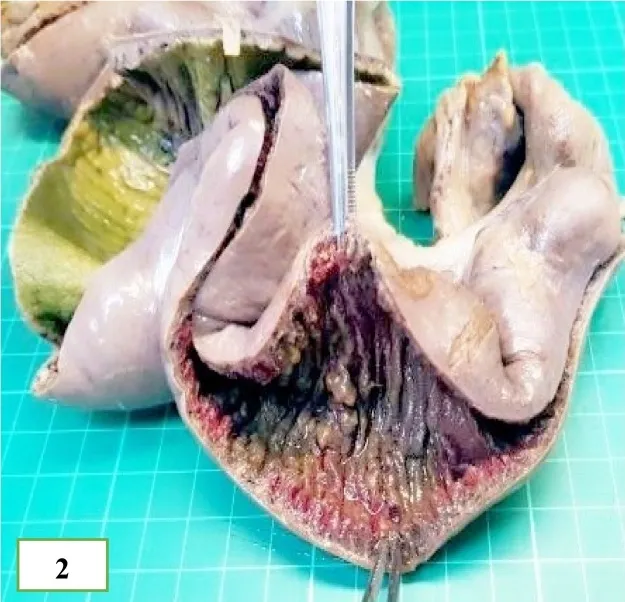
Gross appearance of the resected specimen showing the thickened segment of the small bowel (intussusceptum) on the right side and the dilated part (intususcepiens) on the left side. A hemorrhagic polyp which is partly removed for microscopic examination, is seen at the junction between the thickened and dilated segments. The mucosa is hemorrhagic and the external surface is covered by fibrinoinflammatory exudate indicative of acute peritonitis.
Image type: medical_photograph (other_medical_photograph)